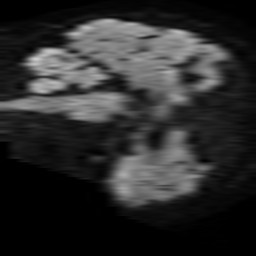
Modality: TRACE
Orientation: sagittal
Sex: female
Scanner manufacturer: philips
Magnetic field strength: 1.5 T
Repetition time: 3.403 s
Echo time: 0.06922 s